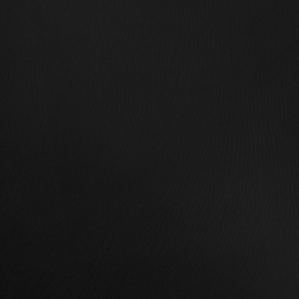
Label: non_frost